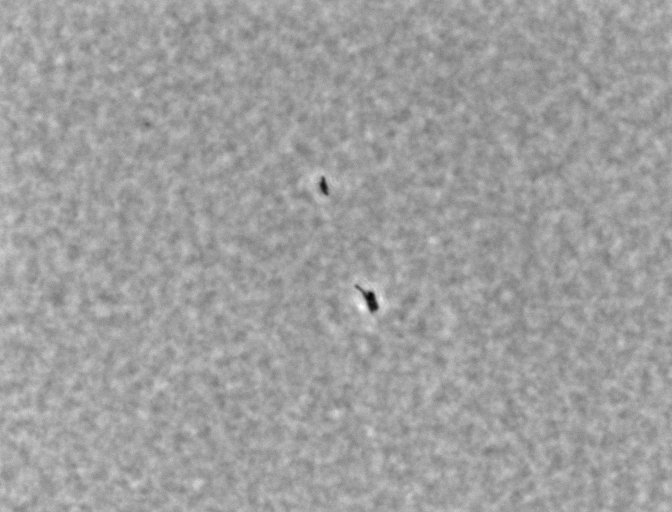
Phase contrast microscopy, 60x objective, 3 h incubation